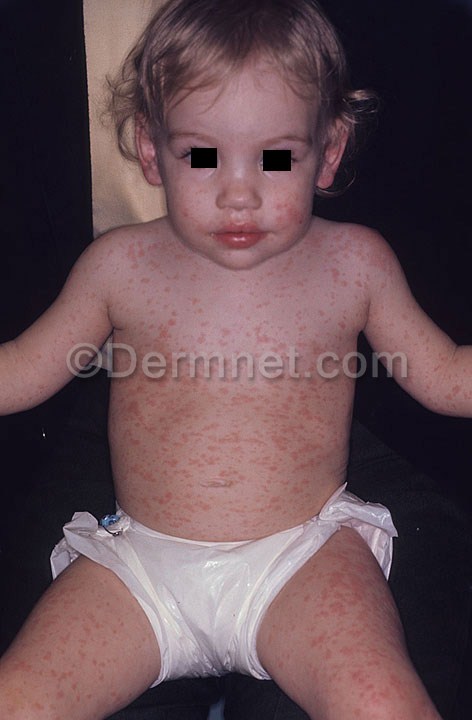
Disease: Vasculitis Photos